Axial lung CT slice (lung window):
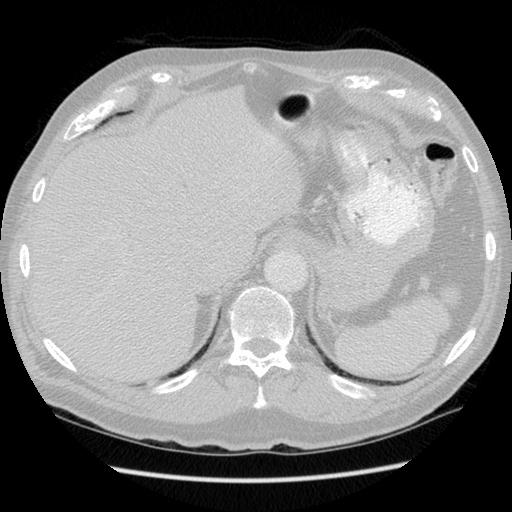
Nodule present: no